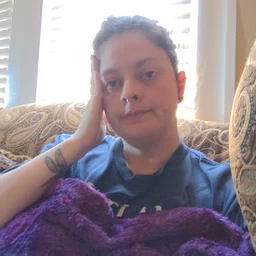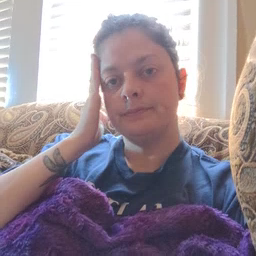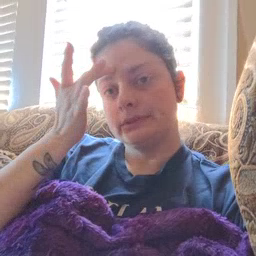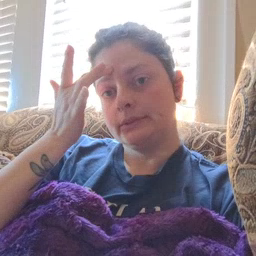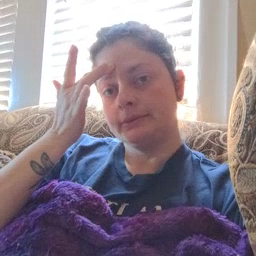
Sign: sick